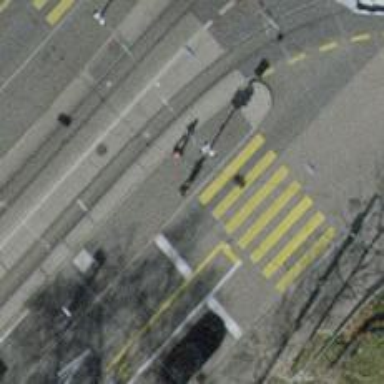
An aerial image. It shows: Kerb barrier.